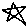
Label: star